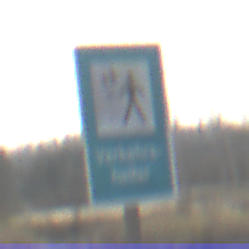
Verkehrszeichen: Verkehrshelfer
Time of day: MorningAfternoon
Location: Outdoor (Suburban)
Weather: PartlyCloudy
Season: NotSpecified
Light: Natural